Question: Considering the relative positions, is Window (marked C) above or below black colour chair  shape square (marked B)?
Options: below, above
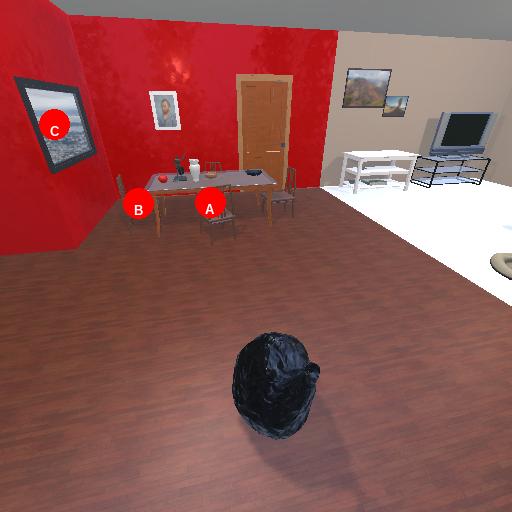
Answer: below